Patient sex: F
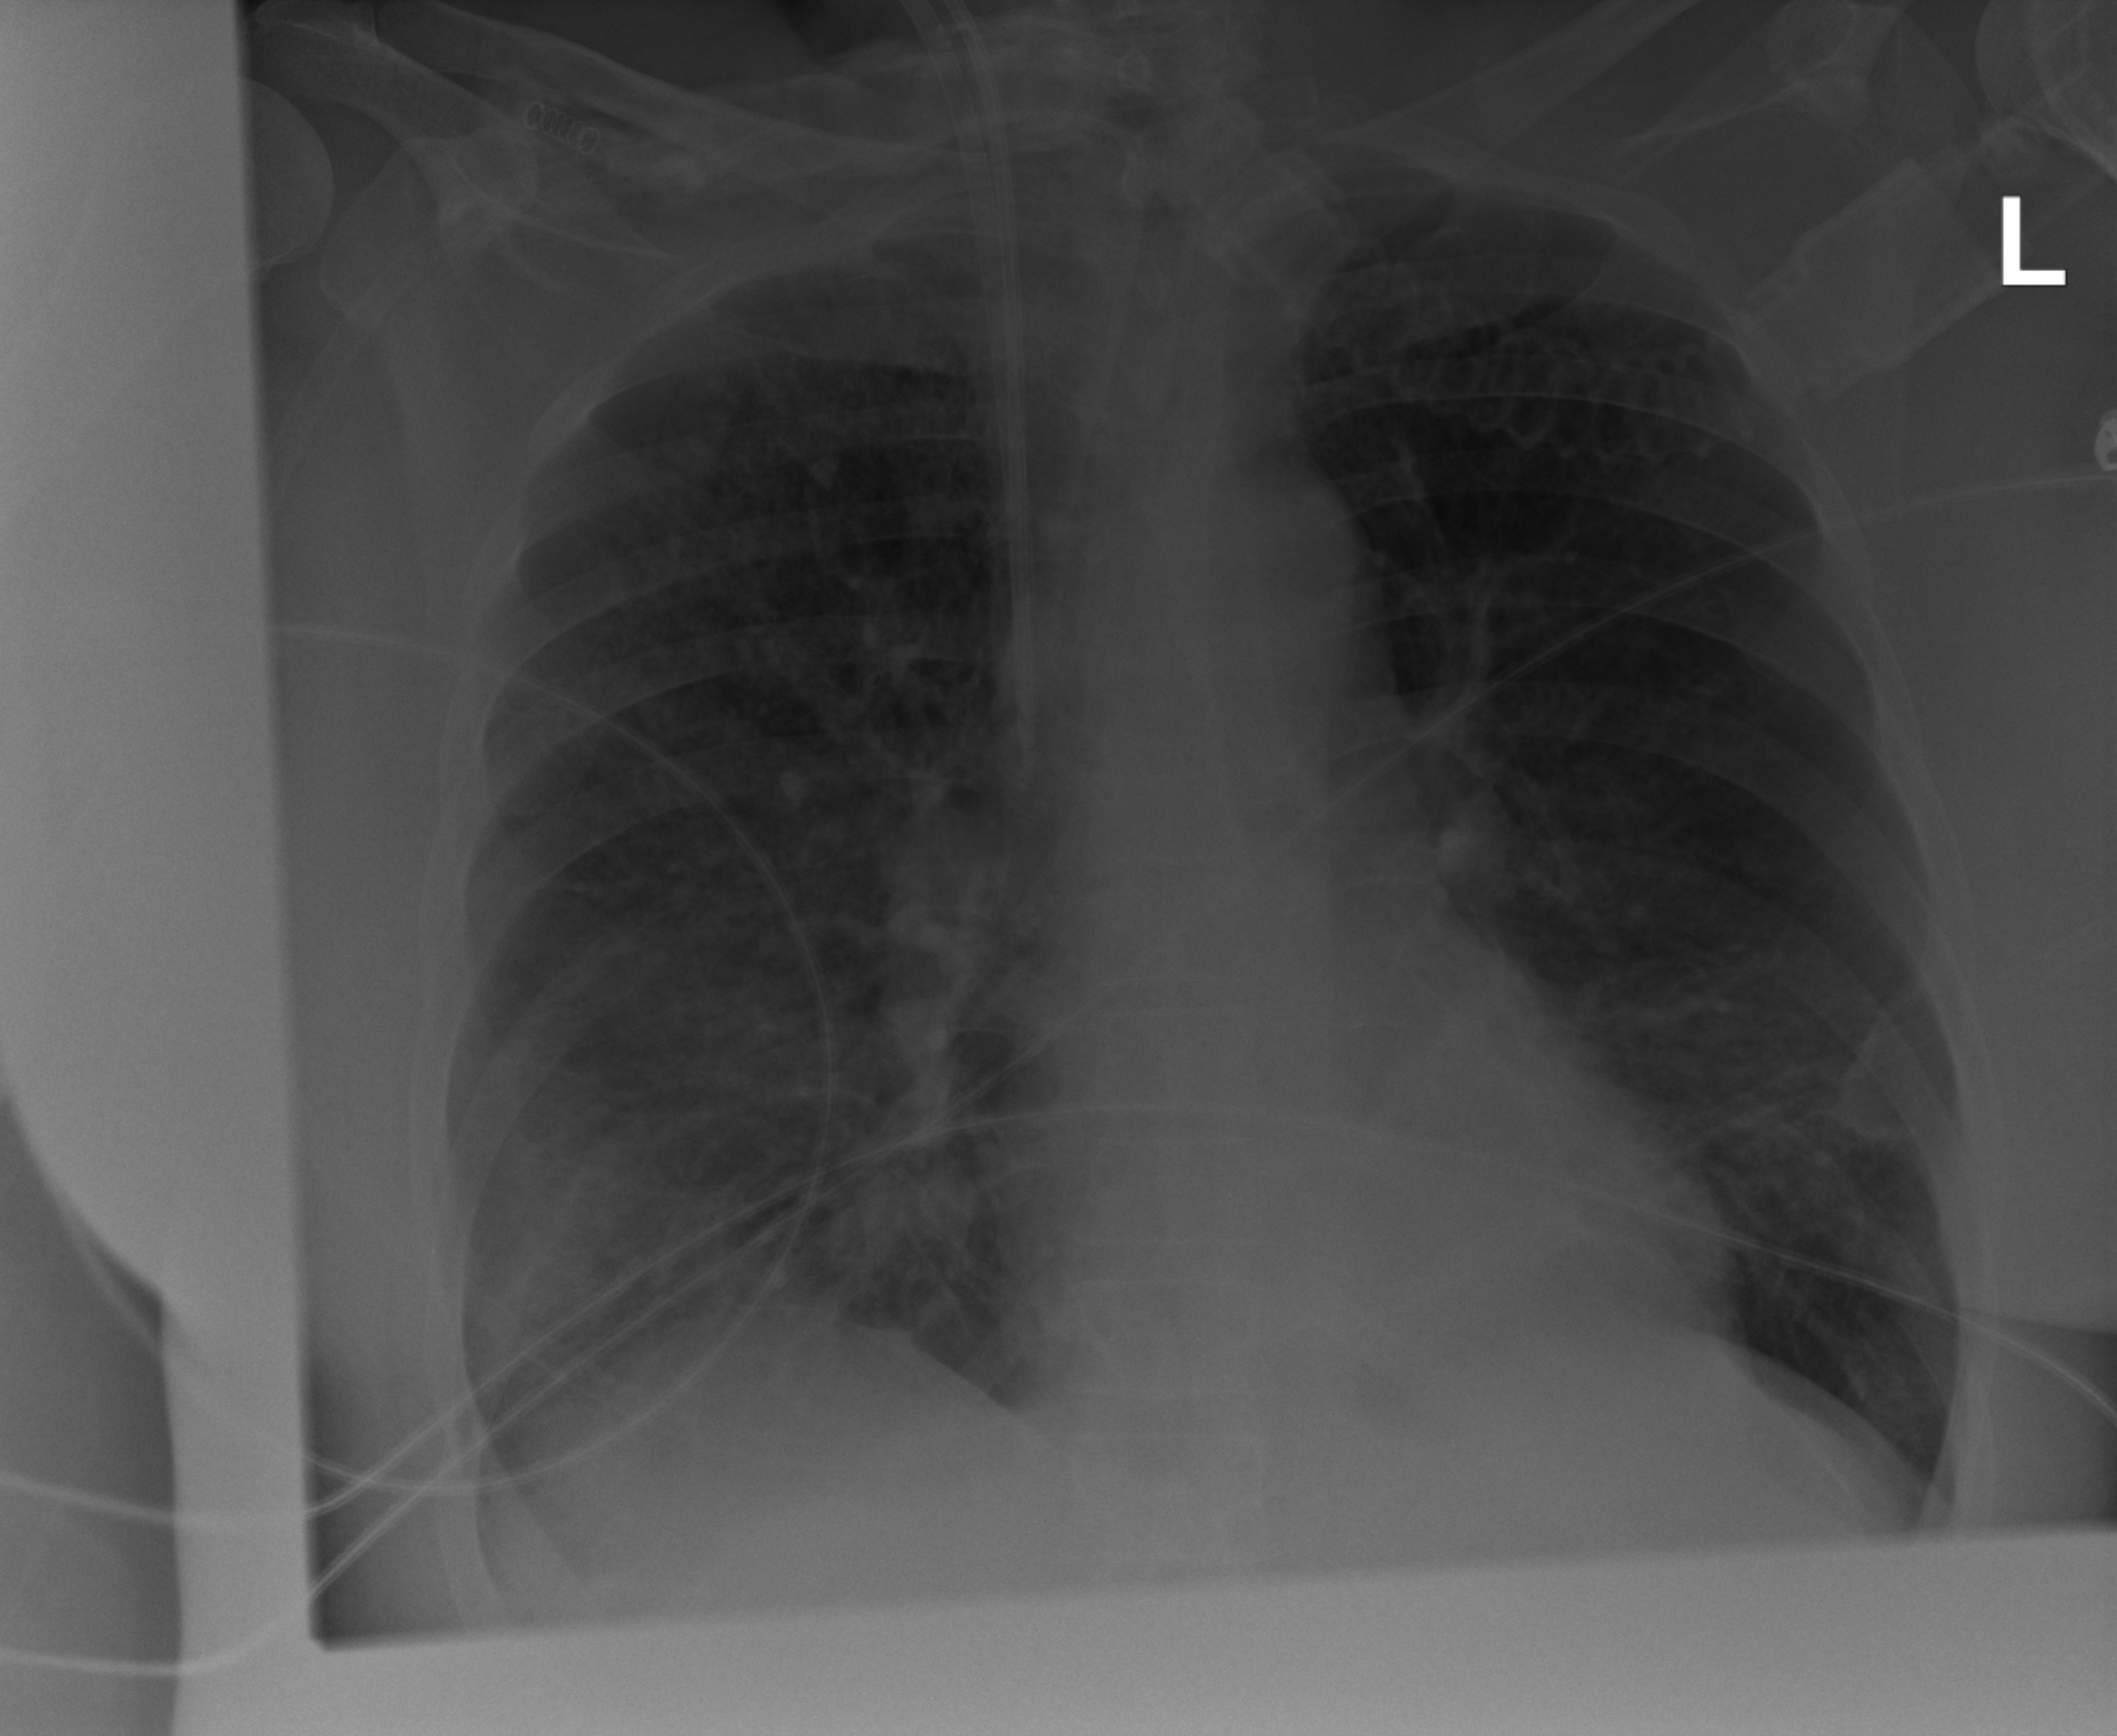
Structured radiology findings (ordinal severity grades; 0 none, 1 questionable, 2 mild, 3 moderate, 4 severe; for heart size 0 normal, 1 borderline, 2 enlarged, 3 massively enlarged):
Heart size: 0
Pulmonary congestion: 2
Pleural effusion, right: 2
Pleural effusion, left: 0
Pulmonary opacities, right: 2
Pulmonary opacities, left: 2
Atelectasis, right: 2
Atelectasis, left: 2